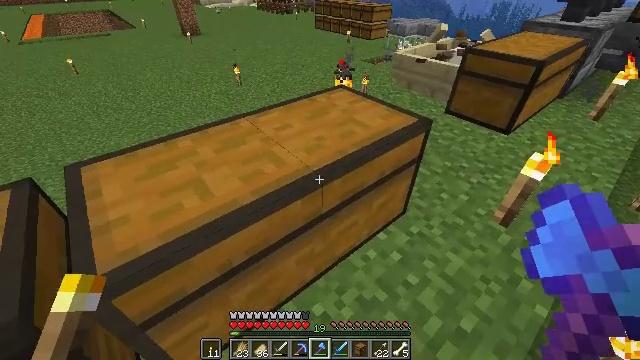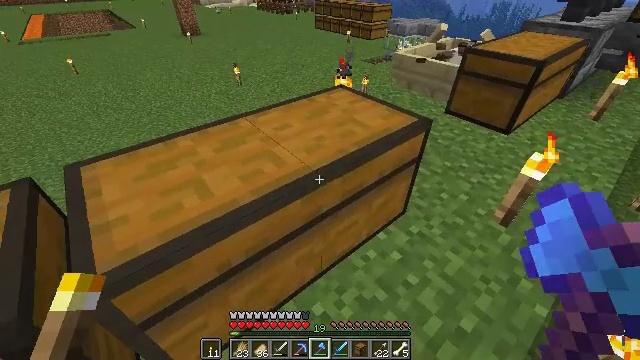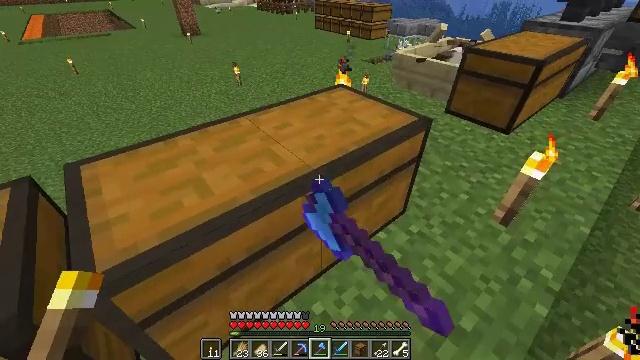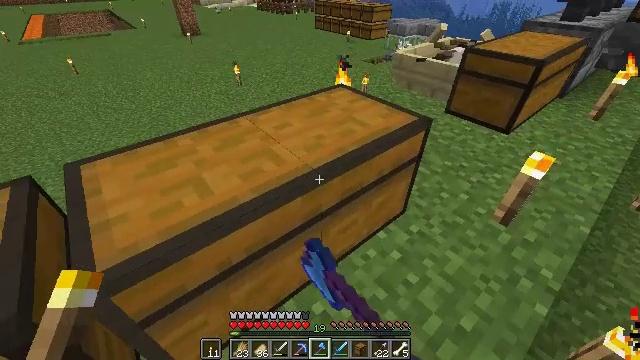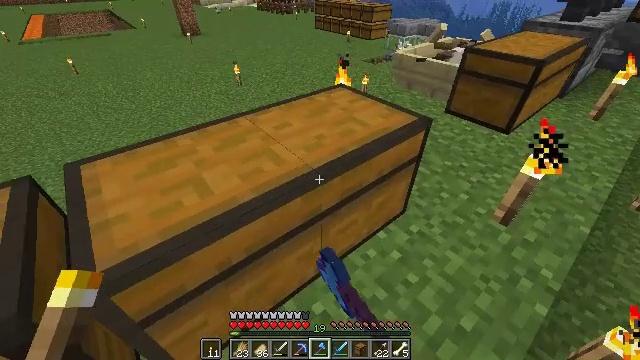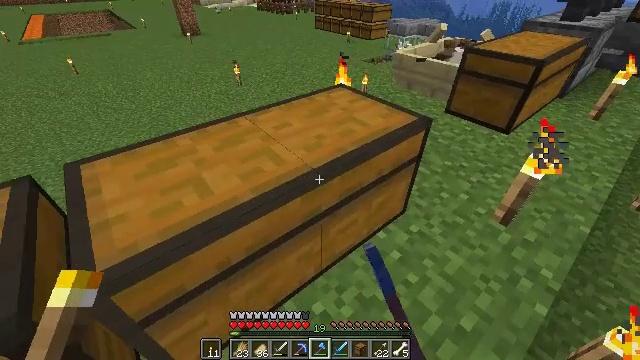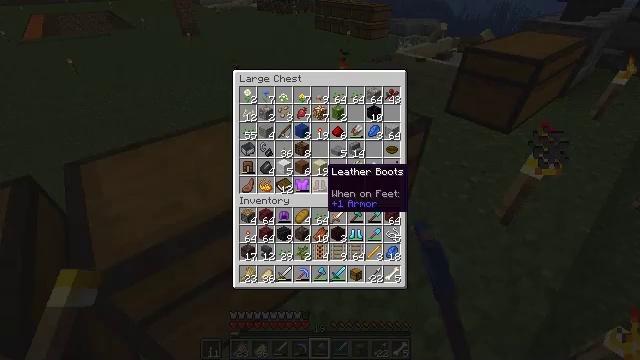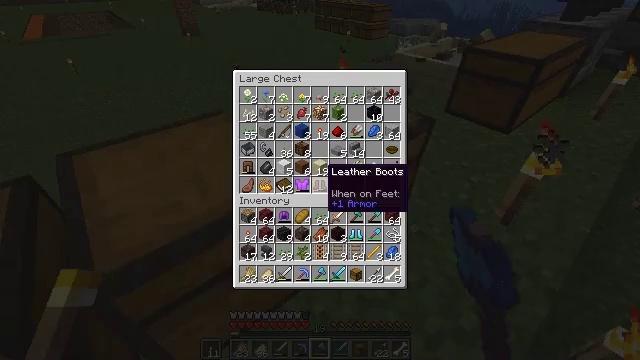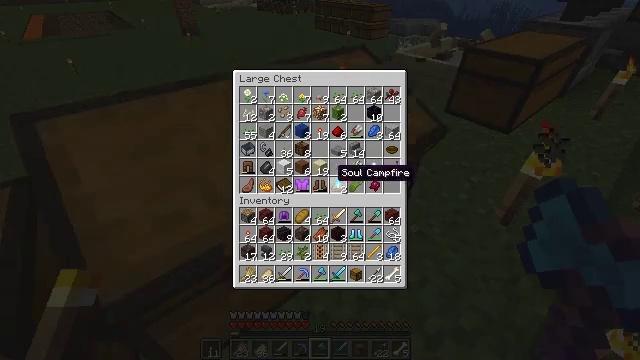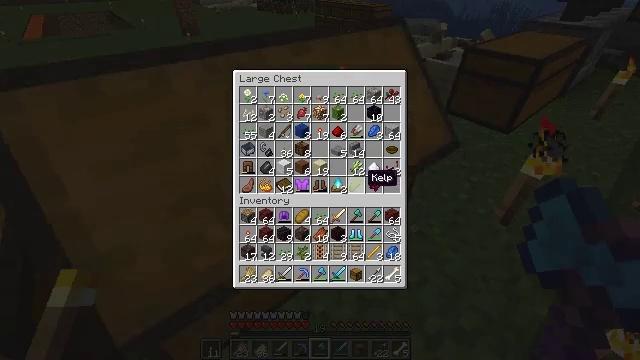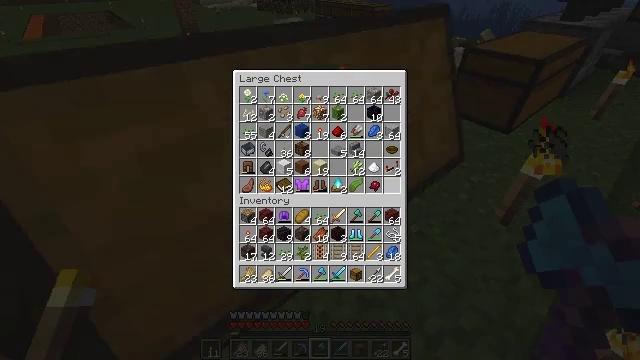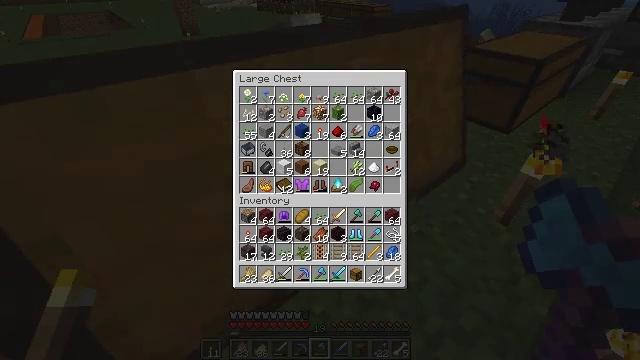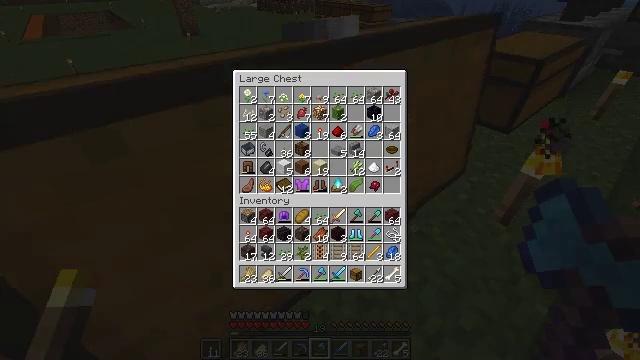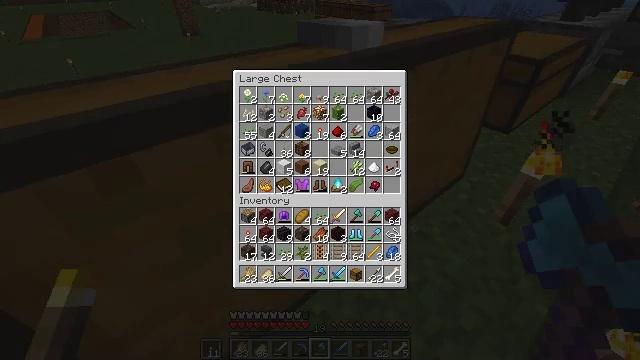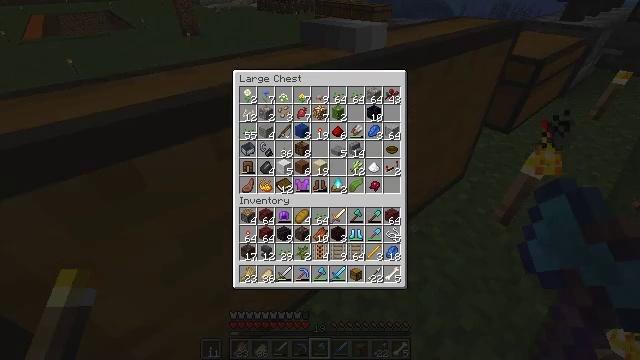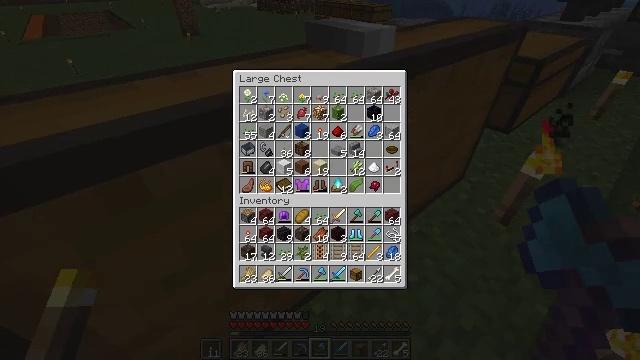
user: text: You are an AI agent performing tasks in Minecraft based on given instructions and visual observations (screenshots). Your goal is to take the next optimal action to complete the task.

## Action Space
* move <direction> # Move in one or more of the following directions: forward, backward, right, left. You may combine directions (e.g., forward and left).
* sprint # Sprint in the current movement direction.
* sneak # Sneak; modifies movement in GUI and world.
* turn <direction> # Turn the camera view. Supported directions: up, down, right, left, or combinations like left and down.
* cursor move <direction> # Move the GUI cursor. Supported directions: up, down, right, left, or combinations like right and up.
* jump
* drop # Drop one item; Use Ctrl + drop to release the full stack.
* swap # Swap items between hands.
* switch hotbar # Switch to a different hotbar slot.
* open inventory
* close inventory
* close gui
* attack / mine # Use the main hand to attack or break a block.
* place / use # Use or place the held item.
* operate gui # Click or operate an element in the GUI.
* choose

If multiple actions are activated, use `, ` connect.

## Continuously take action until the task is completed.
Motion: motion action
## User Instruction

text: Attack the chest to pick it up.
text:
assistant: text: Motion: use / place
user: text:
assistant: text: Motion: use / place
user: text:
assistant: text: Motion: use / place
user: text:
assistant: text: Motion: no_op
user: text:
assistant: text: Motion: no_op
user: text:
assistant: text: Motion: open gui
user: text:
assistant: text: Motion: no_op
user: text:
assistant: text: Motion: cursor move right
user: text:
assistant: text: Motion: cursor move right
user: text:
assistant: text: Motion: cursor move right
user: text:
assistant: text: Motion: cursor move right
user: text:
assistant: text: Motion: sneak
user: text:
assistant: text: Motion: sneak
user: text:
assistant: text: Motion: sneak
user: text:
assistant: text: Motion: sneak
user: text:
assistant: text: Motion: sneak
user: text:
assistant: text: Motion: sneak
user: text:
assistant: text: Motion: sneak
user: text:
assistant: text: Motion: sneak
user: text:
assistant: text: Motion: sneak
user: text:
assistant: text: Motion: sneak
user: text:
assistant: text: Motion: sneak
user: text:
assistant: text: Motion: sneak
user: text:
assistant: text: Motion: sneak
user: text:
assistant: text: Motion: sneak
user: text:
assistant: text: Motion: sneak
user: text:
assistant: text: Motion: sneak
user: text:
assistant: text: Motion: sneak
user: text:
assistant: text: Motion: sneak
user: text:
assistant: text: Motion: sneak